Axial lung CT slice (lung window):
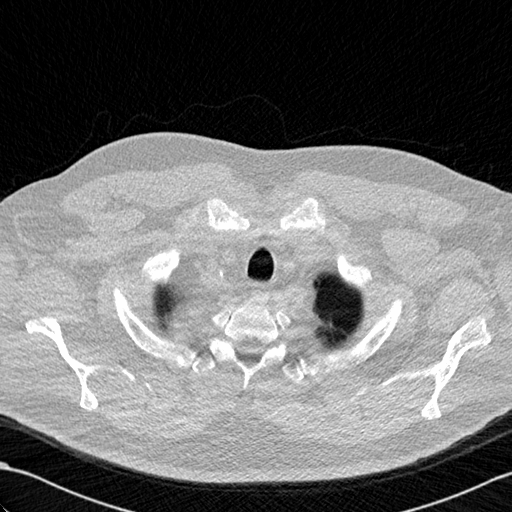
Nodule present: no